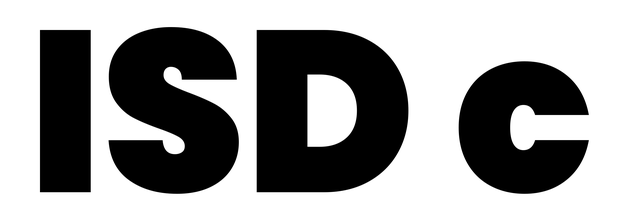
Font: Poppins-Black